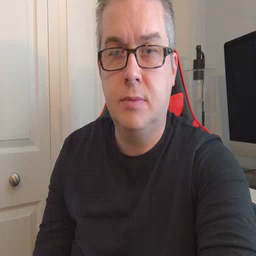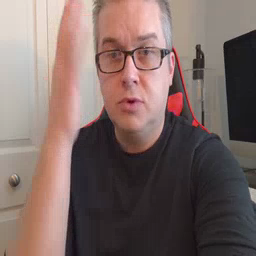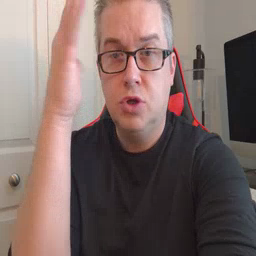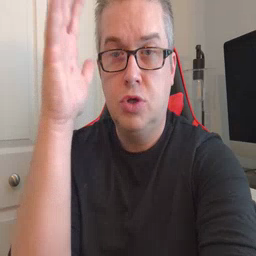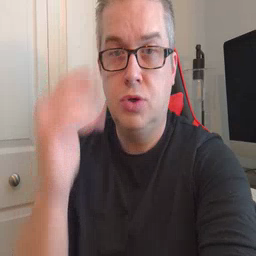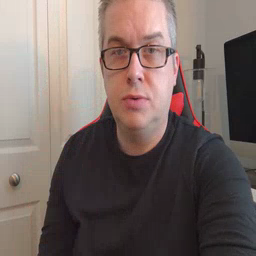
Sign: tree